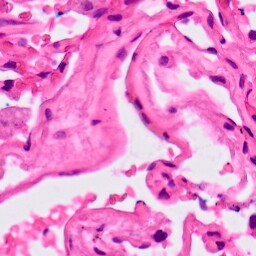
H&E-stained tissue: Lung